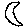
Label: moon